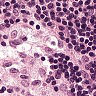
Metastatic tissue present: no